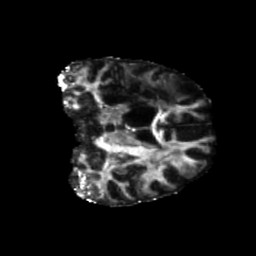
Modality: FA
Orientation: coronal
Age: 60
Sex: male
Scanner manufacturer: siemens
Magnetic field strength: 3 T
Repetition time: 5.25 s
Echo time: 0.08 s